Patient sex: F
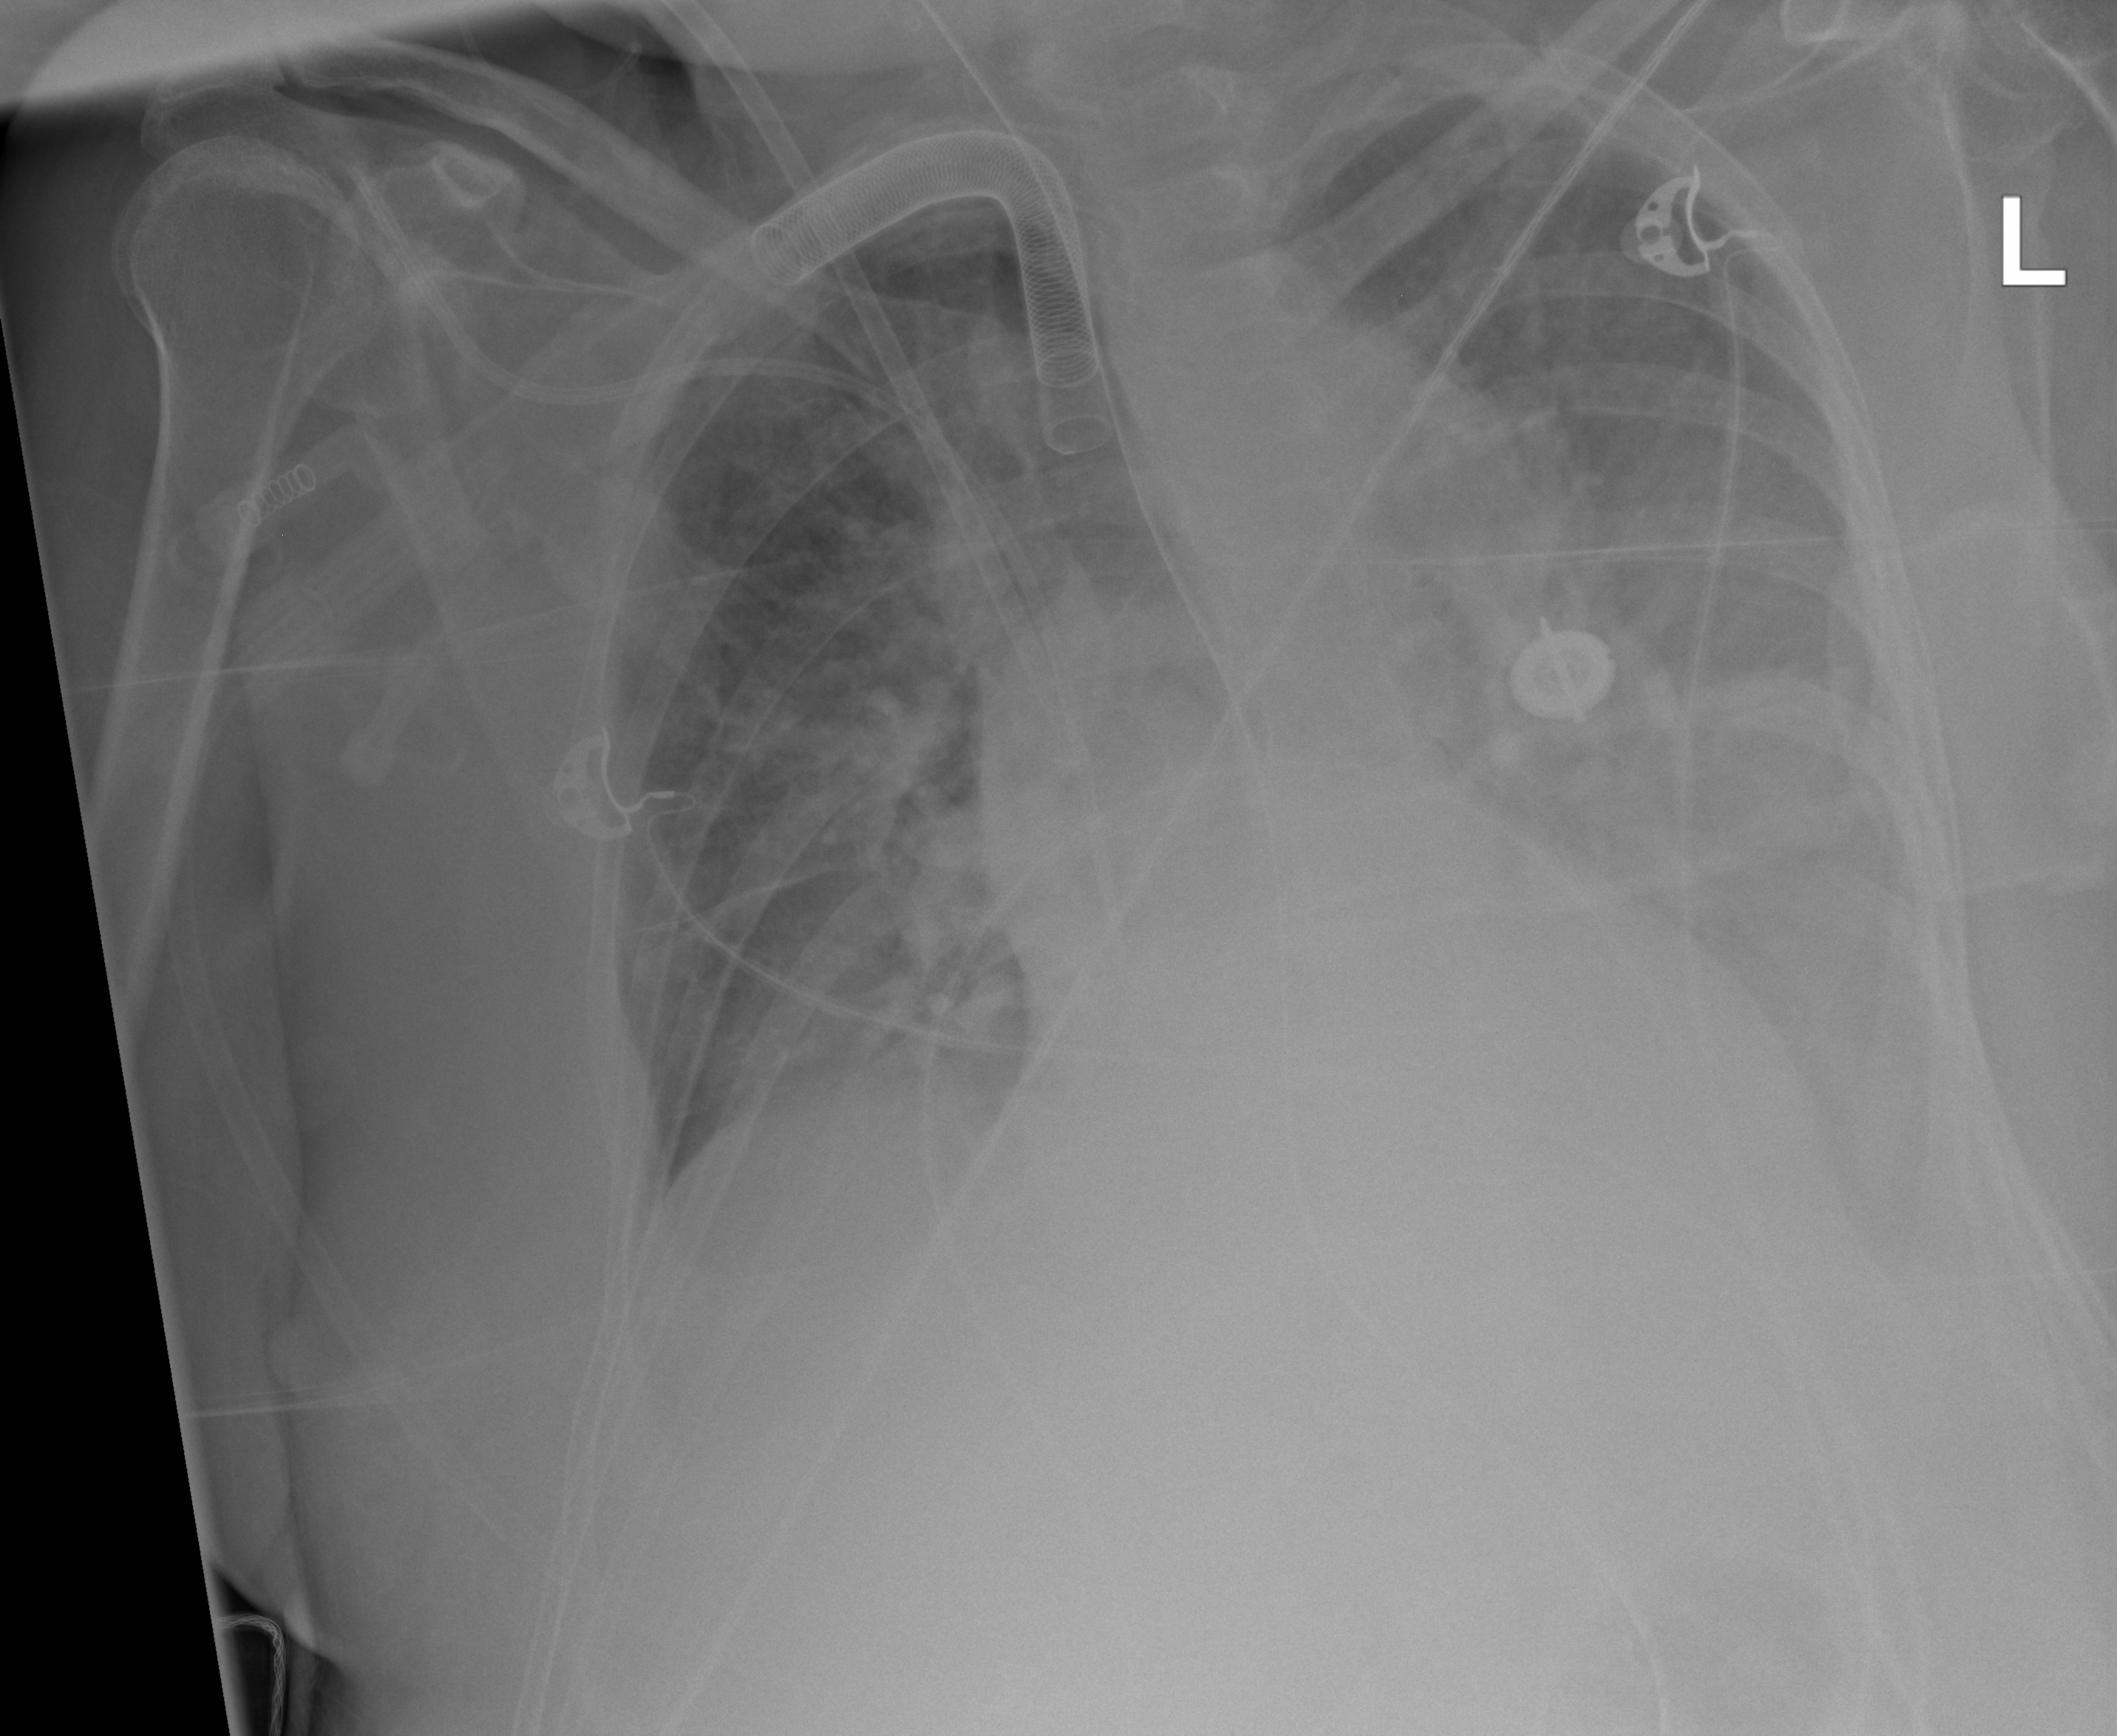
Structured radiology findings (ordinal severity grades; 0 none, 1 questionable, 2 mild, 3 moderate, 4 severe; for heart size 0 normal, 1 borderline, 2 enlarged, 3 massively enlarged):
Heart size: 1
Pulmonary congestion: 3
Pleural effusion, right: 0
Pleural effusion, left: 3
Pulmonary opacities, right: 2
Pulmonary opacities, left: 2
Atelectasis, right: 0
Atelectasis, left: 2